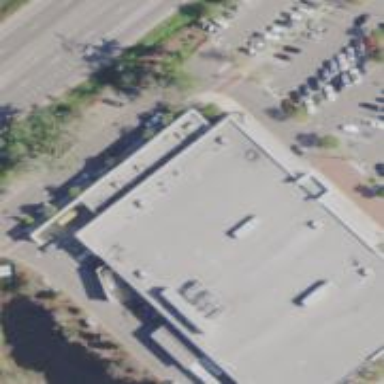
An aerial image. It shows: Supermarket.